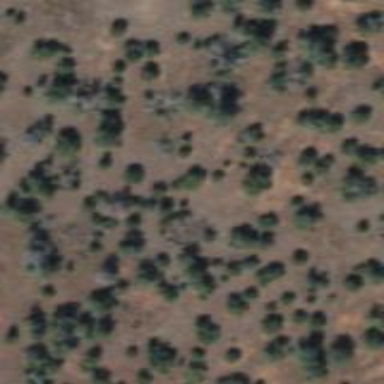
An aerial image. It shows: Patch of scrub vegetation.